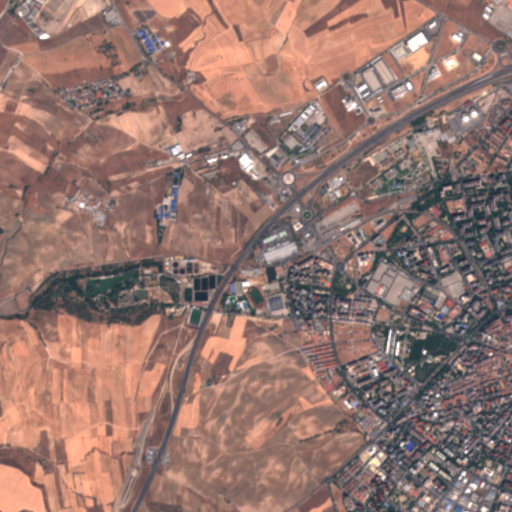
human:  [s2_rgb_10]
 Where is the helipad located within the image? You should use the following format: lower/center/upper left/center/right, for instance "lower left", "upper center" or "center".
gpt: The helipad is located in the upper right of the image.
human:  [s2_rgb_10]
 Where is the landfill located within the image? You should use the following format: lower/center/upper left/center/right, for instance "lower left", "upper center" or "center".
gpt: The landfill is located in the lower left of the image.
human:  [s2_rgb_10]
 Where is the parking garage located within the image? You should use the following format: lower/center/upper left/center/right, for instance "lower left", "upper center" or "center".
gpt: The parking garage is located in the center right of the image.
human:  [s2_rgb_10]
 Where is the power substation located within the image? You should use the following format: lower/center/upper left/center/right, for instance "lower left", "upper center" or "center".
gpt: The power substation is located in the upper left of the image.
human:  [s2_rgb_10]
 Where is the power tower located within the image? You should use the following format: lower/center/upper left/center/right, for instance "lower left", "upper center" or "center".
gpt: The power tower is located in the upper left of the image.
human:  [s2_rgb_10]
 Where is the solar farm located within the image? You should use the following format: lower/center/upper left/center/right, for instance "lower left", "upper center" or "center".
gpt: The solar farm is located in the center of the image.
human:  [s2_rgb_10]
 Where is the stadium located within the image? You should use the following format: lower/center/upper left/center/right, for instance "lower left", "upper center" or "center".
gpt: The stadium is located in the center of the image.
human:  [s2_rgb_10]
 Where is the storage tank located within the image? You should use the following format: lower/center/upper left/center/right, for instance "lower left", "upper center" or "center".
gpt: The storage tank is located in the center left of the image.
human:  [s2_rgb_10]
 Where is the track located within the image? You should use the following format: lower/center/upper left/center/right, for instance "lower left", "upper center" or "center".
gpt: The track is located in the center of the image.
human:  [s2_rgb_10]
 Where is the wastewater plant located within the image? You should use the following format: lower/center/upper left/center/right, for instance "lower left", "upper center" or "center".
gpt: The wastewater plant is located in the center left of the image.
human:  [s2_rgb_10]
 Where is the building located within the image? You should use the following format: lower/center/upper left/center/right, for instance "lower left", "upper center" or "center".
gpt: There is no building in the image.